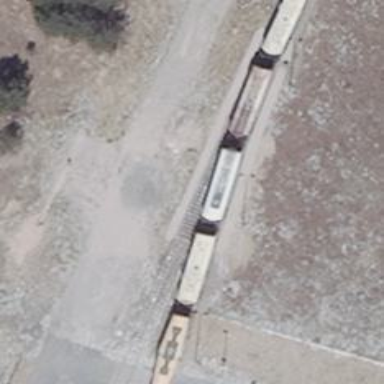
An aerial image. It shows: Railway yard.